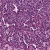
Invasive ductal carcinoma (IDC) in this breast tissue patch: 1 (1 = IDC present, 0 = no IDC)